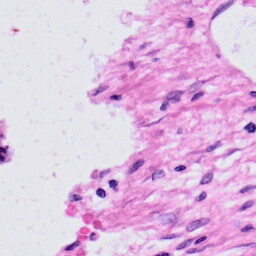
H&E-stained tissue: Skin